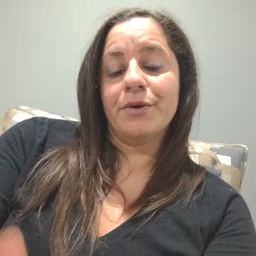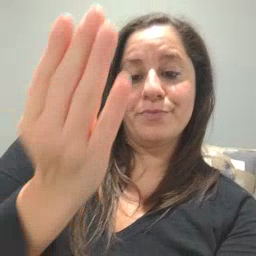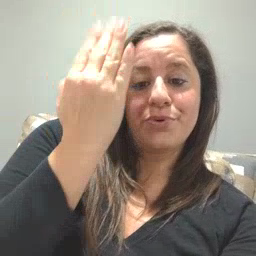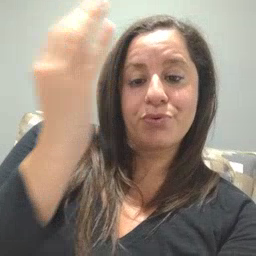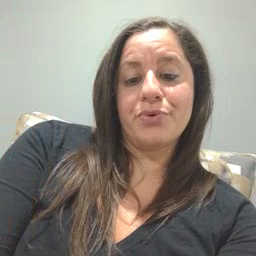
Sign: morning